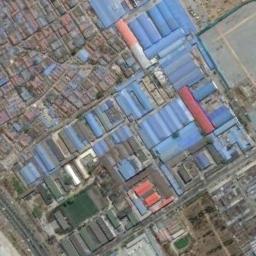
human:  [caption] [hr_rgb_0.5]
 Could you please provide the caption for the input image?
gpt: The industrial area has lots of neatly arranged blue workshops and some other colors of workshops .

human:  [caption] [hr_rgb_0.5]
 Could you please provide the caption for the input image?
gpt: Houses in the industrial area have blue roofs .

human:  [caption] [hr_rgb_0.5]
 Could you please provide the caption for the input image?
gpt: Many houses of different shapes are in the industrial area .

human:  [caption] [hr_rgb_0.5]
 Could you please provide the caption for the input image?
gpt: Dense industrial buildings and roads in an industrial area .

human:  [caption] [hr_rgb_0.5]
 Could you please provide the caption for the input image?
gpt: There are some blue buildings on the industrial area .